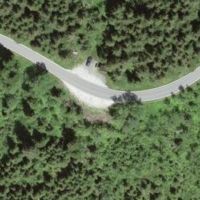
EUNIS habitat code: 45
Species observed at this site:
Tussilago farfara